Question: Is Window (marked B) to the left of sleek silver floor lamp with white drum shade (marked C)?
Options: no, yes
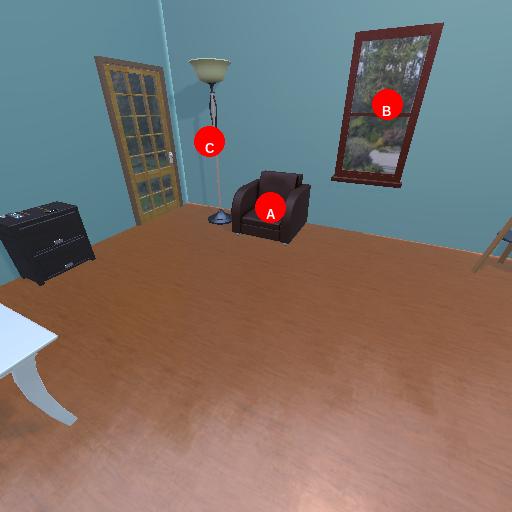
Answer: no